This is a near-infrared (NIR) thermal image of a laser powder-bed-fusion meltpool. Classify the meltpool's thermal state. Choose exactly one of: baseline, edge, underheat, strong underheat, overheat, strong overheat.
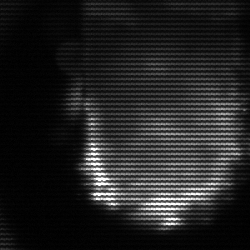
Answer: baseline